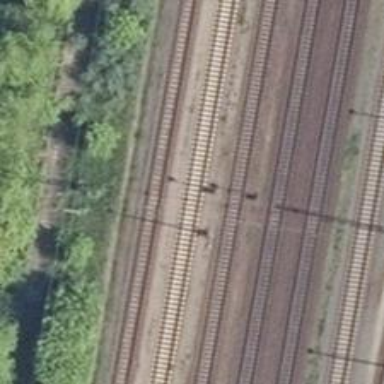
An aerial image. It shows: Railway signal.